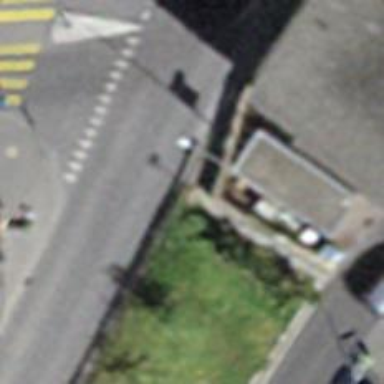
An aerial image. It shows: Road with steps.